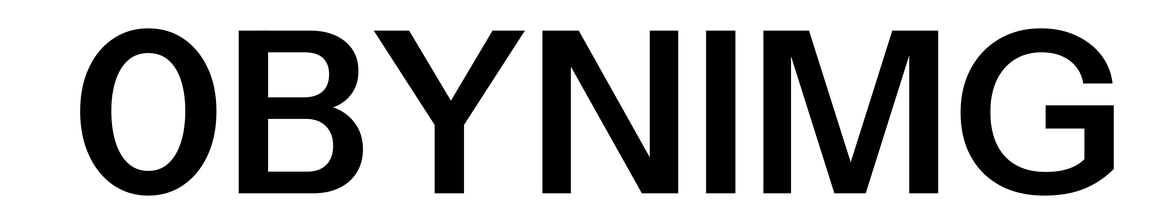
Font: InstrumentSans_SemiBold